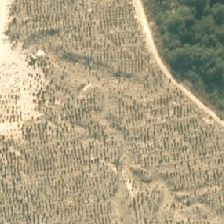
Land cover: harvested_forest